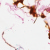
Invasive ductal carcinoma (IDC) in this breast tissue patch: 0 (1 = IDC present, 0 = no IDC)